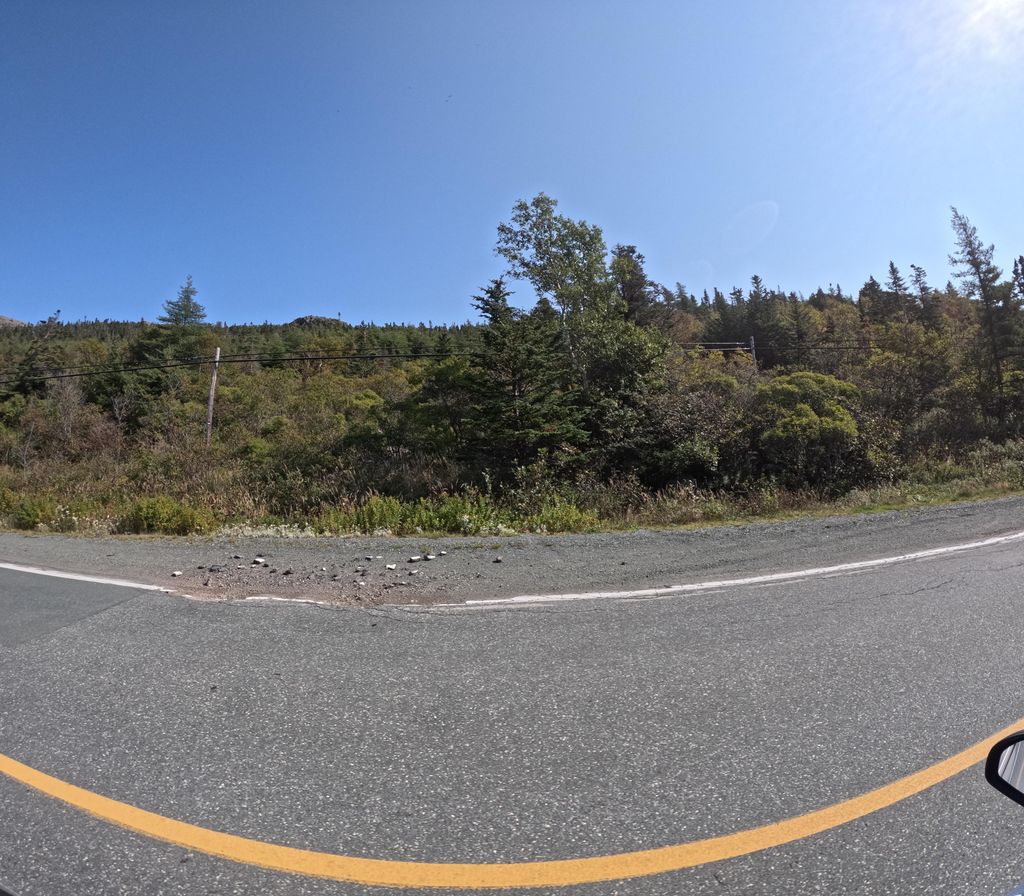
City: st_johns